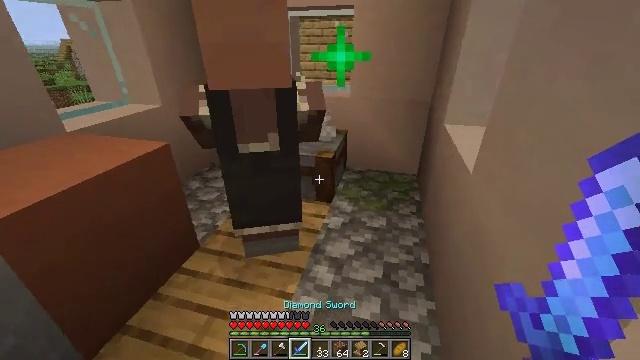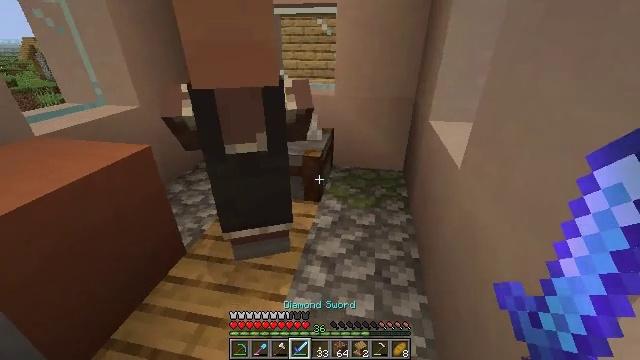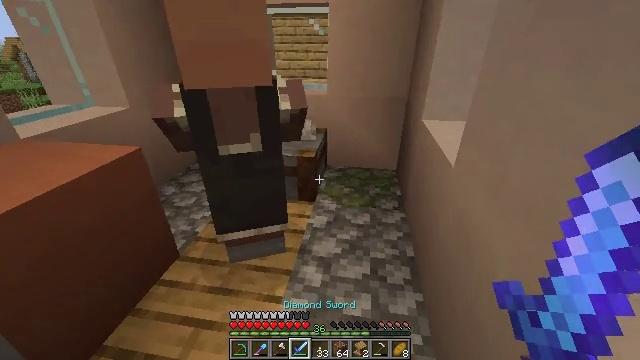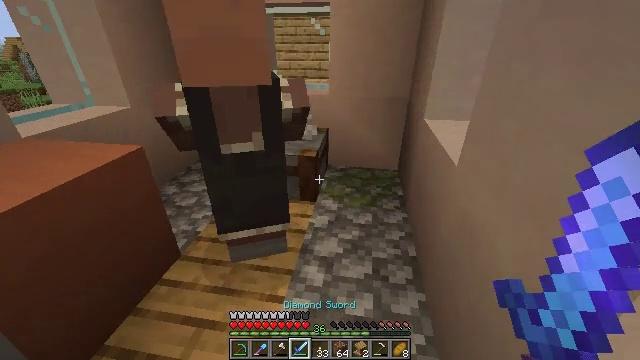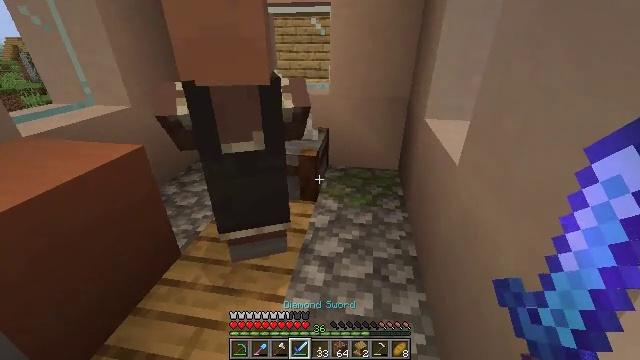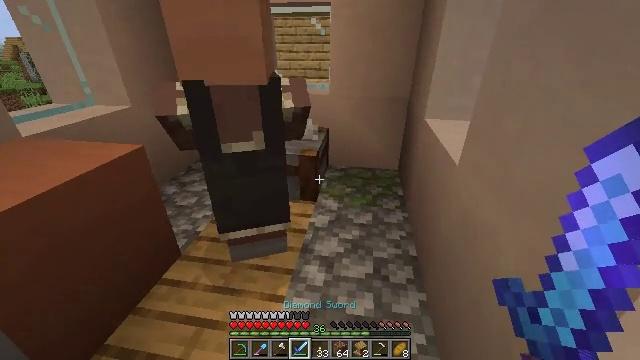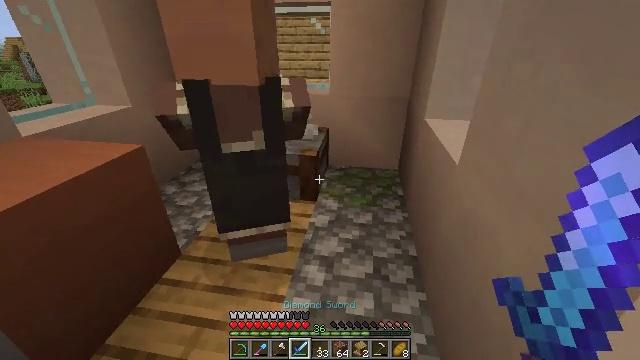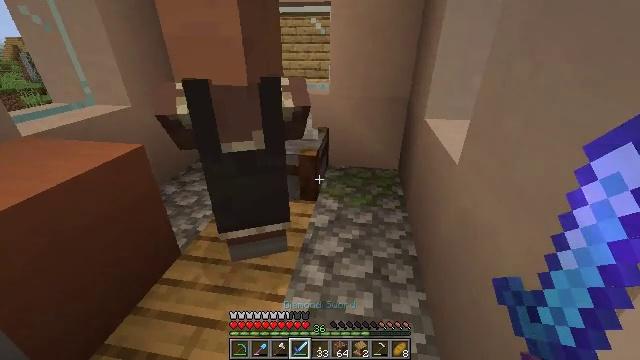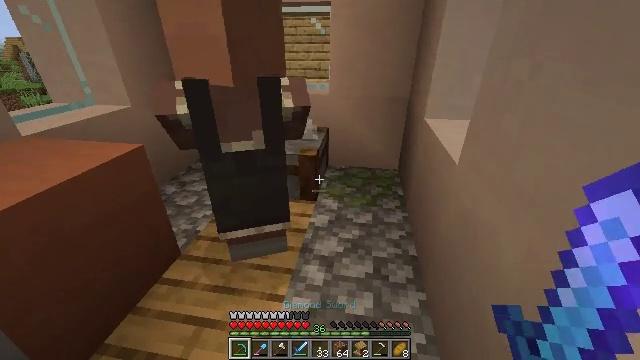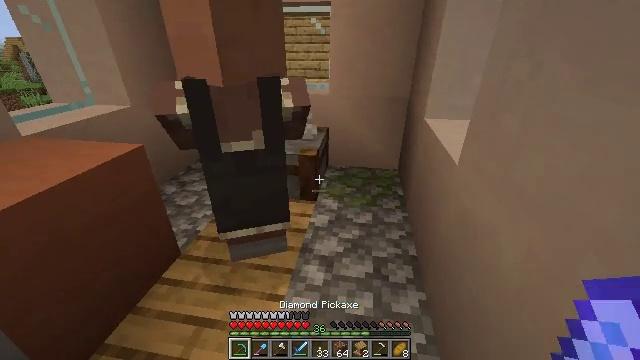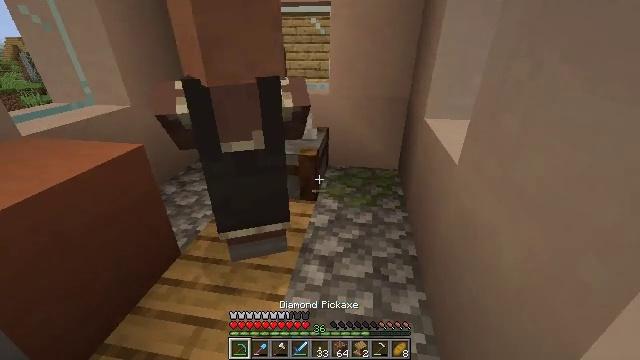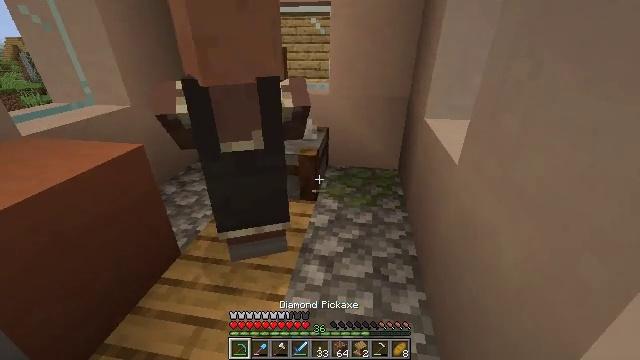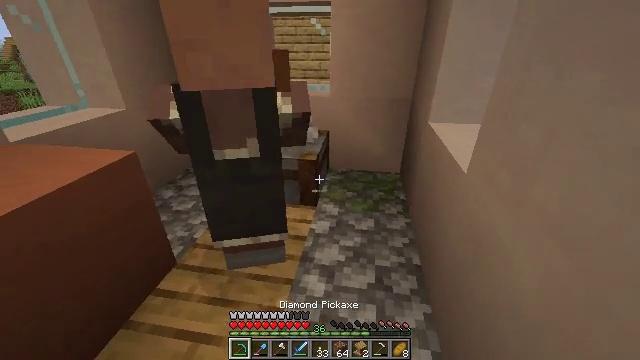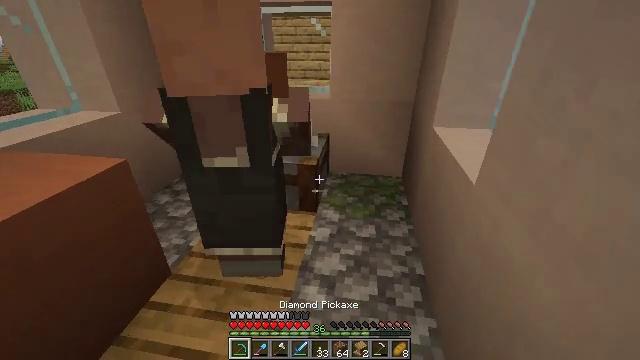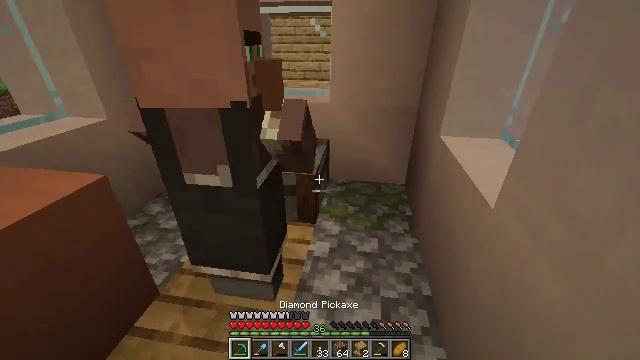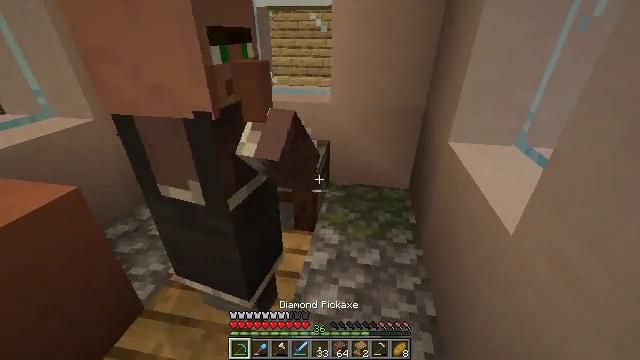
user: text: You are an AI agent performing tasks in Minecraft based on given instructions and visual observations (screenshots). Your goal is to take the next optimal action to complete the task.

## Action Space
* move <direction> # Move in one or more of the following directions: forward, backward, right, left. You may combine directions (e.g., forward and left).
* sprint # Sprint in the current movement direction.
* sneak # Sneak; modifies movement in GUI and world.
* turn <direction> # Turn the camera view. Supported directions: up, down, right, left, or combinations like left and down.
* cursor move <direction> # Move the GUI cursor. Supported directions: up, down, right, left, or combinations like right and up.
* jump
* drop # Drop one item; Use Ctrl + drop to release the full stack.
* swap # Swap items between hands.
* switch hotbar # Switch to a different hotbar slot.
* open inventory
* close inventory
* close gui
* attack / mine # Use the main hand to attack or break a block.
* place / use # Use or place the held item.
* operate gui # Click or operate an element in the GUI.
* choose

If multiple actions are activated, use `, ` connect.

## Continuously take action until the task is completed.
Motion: motion action
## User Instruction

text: Left click on the stonecutter to break it.
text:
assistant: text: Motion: turn right
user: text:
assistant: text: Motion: turn right
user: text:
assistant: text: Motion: no_op
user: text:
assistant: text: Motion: no_op
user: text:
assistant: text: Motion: no_op
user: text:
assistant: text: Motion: no_op
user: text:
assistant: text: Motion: no_op
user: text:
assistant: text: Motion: switch to hotbar 1
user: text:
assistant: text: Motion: switch to hotbar 1
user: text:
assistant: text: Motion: switch to hotbar 1
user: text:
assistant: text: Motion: no_op
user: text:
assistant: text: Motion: move forward
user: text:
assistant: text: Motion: move forward
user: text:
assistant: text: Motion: move forward
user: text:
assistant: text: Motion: move forward and move right
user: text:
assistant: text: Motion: move forward and move right, turn left and down
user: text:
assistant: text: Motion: move forward and move right, turn left and down
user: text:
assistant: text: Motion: move forward and move right, turn left and down
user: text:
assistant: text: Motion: move forward and move right, turn left and down
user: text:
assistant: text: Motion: move forward and move right, turn left and down
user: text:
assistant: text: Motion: move forward and move right, turn left and down
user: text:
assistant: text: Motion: move forward and move right, turn left
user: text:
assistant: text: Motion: move right, turn left
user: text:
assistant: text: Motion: turn left
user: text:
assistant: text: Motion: turn left
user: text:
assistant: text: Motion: no_op
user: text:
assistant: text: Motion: attack / mine
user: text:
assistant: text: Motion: attack / mine
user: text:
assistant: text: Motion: attack / mine
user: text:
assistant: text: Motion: attack / mine